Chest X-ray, PA view. Patient: 31 years old, sex M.
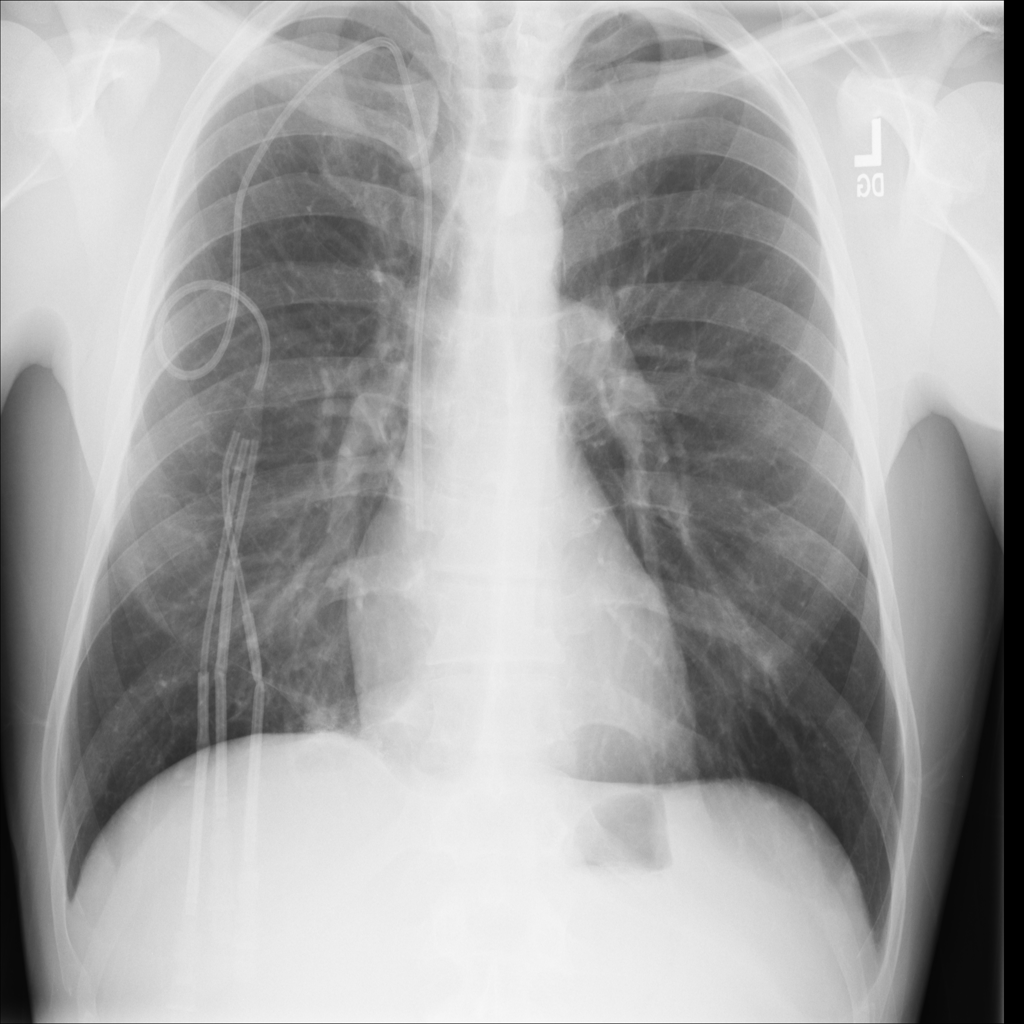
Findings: Atelectasis